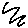
Label: zigzag